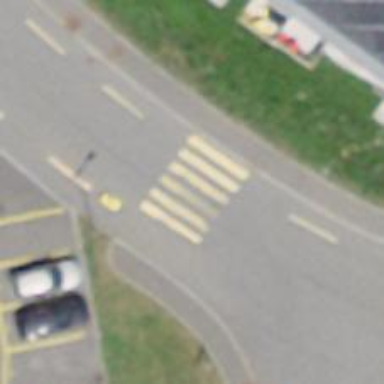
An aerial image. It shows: Marked road crossing.